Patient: sex M, age 48
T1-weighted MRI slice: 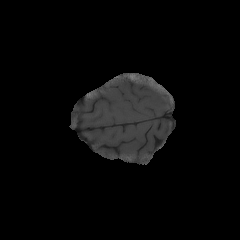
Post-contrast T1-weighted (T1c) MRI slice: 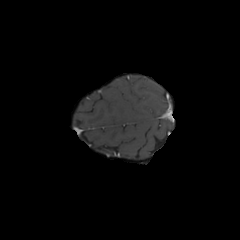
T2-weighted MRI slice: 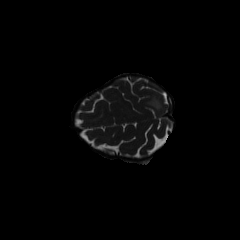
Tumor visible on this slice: yes
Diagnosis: Glioblastoma, IDH-wildtype
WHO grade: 4